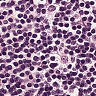
Metastatic tissue present: no